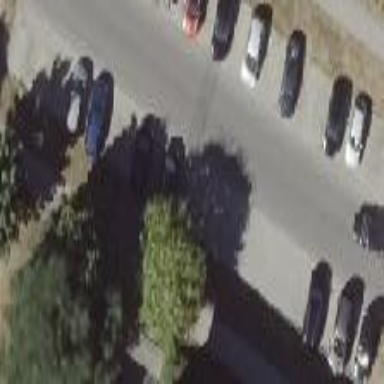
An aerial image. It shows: Street-side parking area with paving stones.